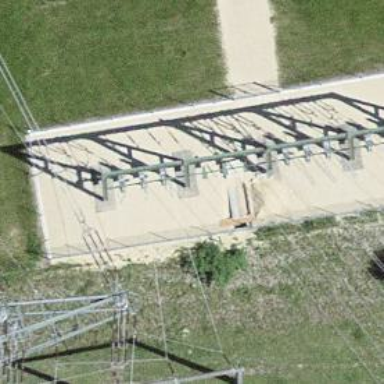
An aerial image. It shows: Insulator used in power equipment.